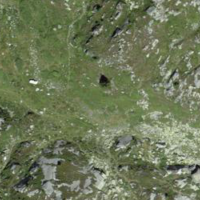
EUNIS habitat code: 31
Species observed at this site:
Geum montanum